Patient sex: M
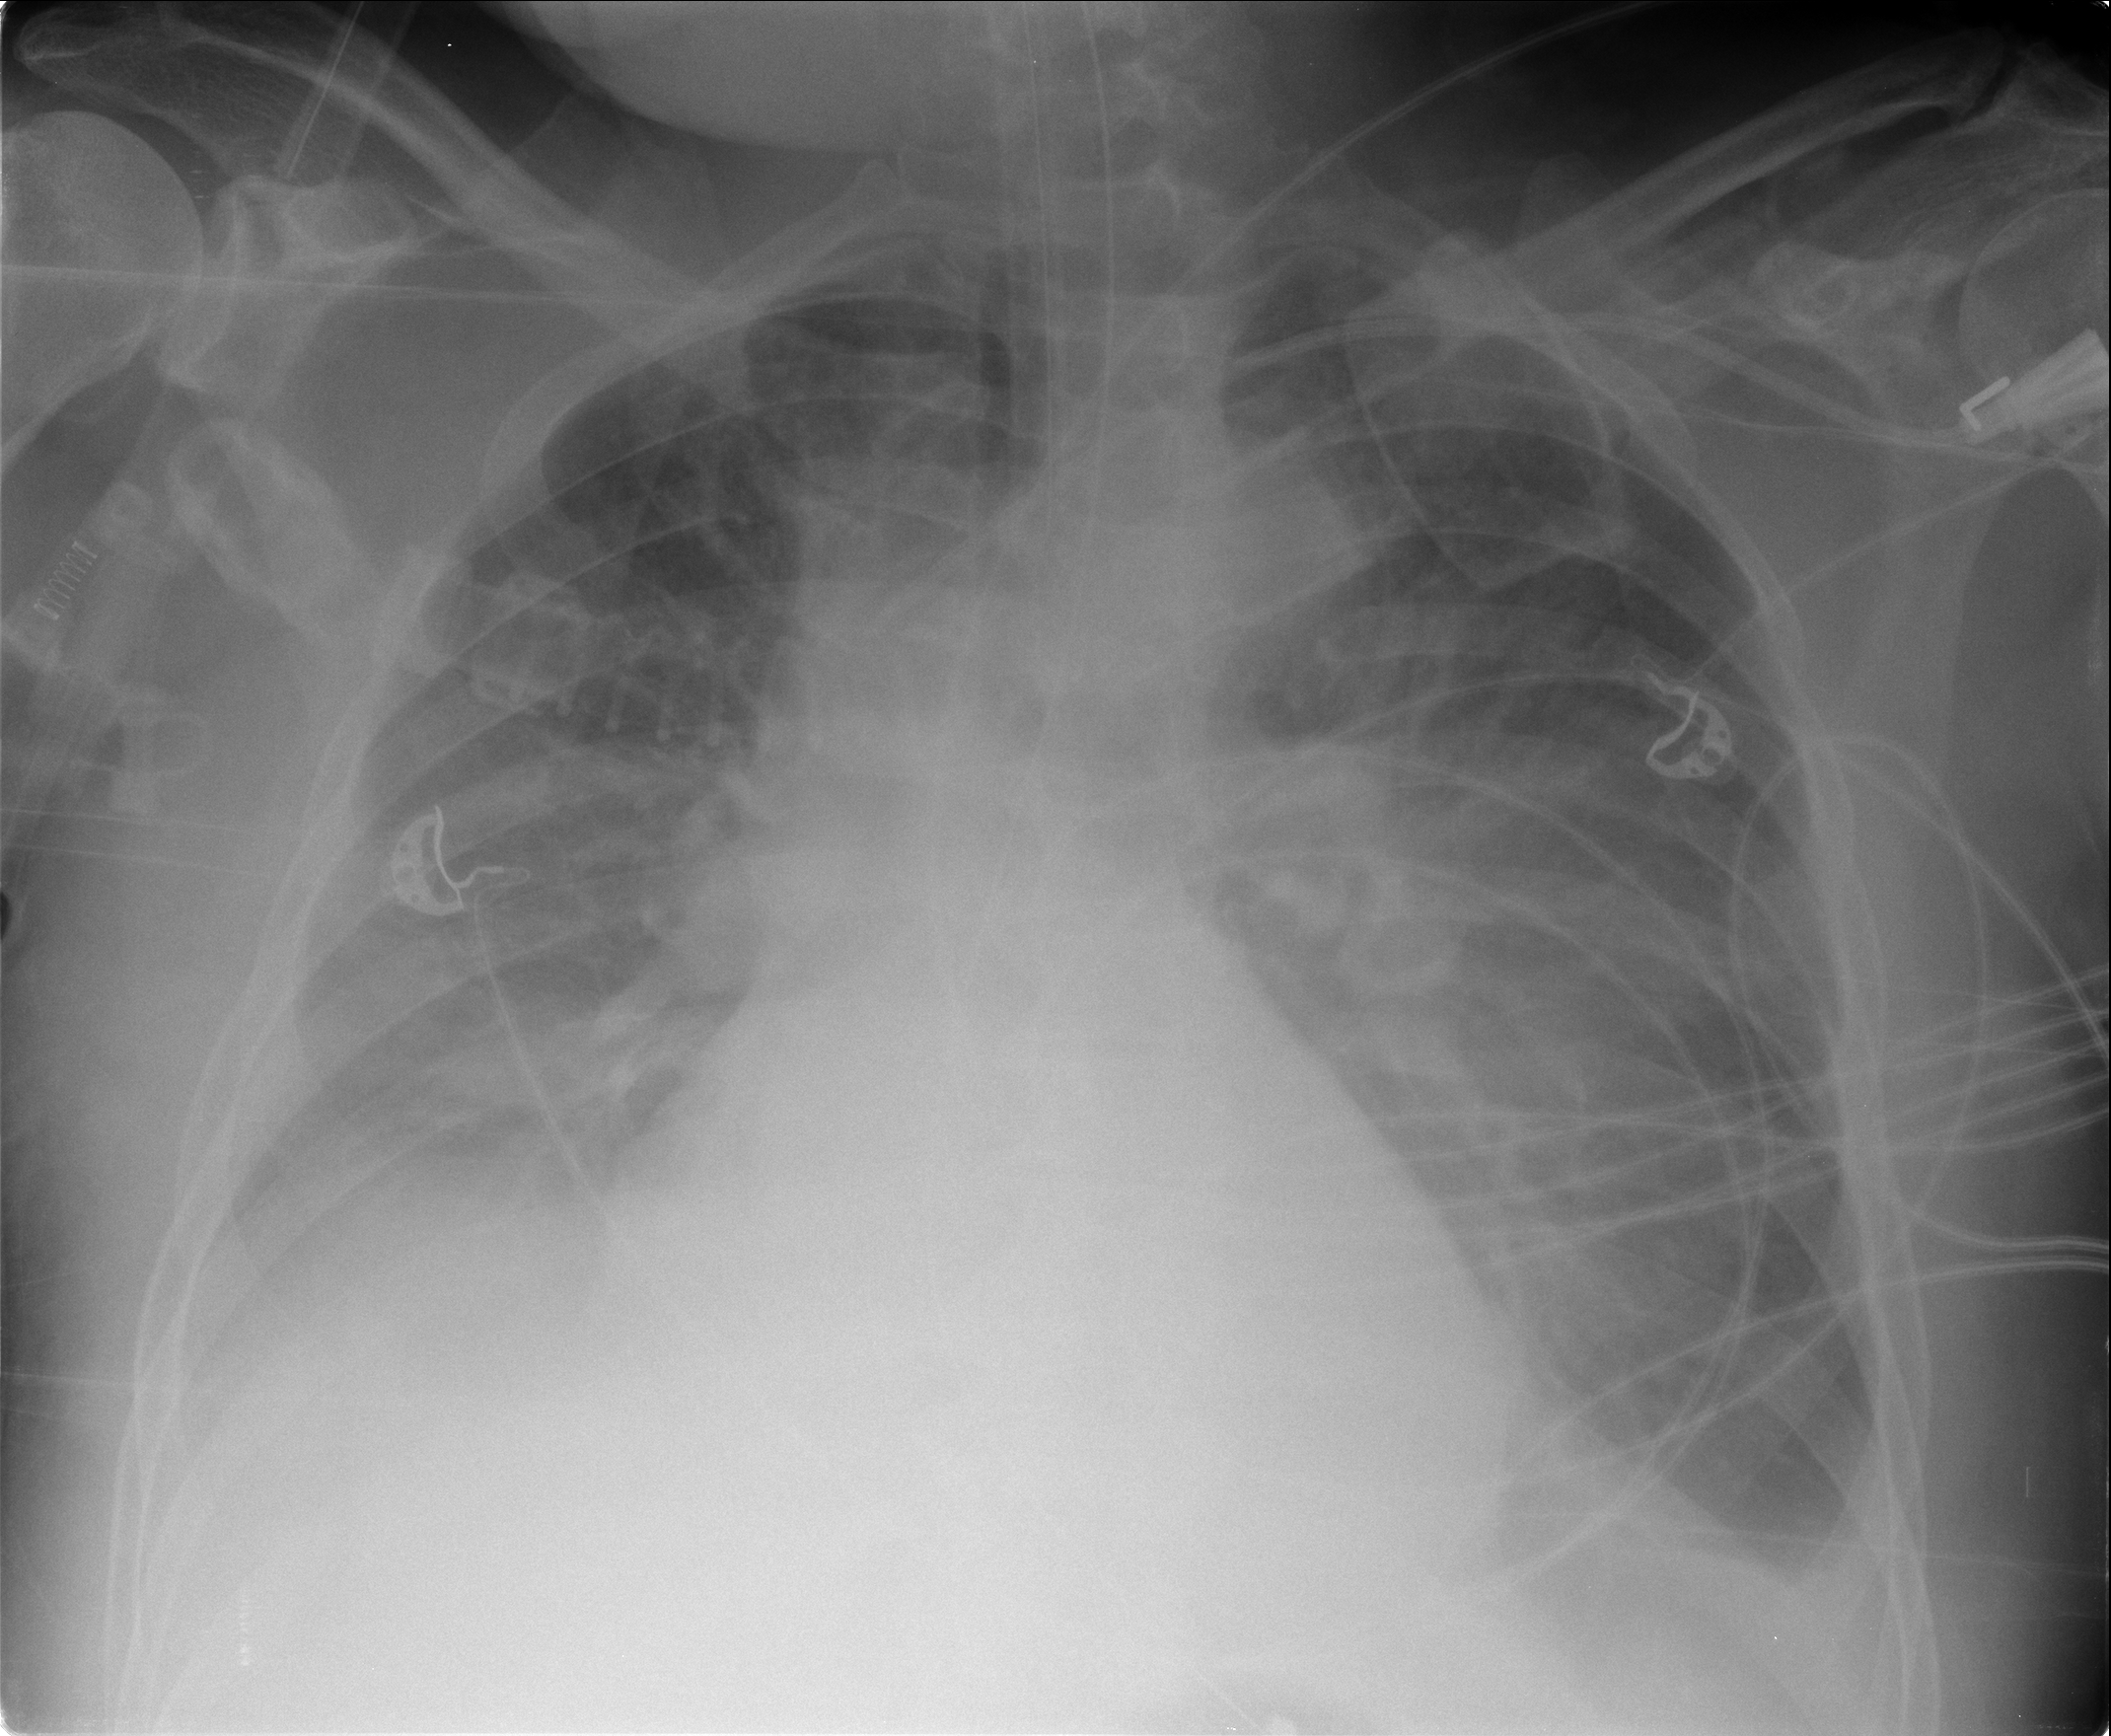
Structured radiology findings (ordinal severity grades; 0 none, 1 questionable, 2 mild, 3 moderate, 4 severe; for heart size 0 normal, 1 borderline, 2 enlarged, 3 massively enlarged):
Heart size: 0
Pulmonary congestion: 2
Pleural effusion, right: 2
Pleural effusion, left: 2
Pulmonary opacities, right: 2
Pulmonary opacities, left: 2
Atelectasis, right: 2
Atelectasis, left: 0